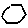
Label: hexagon